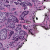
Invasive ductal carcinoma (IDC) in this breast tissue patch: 1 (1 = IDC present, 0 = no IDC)